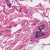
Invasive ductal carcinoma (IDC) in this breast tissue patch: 0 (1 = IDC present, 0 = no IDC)